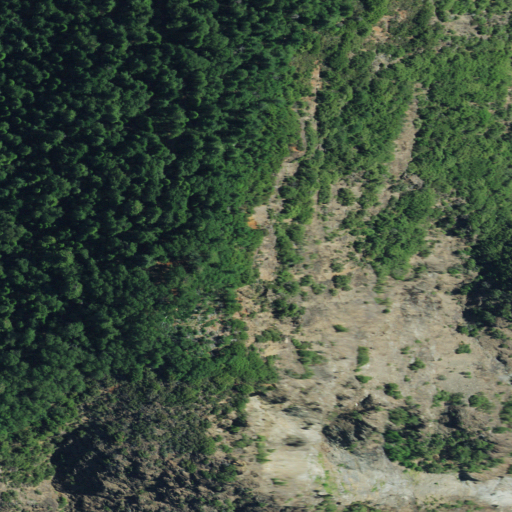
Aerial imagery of cliff(s) in California named Lovers Leap containing evergreen forest, shrub, open development, and mixed forest